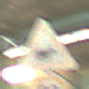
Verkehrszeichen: ViehtriebLinks
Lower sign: Geschwindigkeit90
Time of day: MorningAfternoon
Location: Roofed (Special)
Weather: NotSpecified
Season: NotSpecified
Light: Artificial